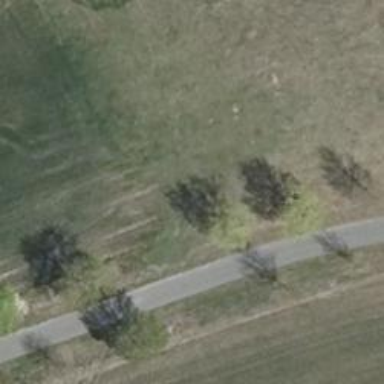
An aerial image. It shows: Row of deciduous broadleaved trees.